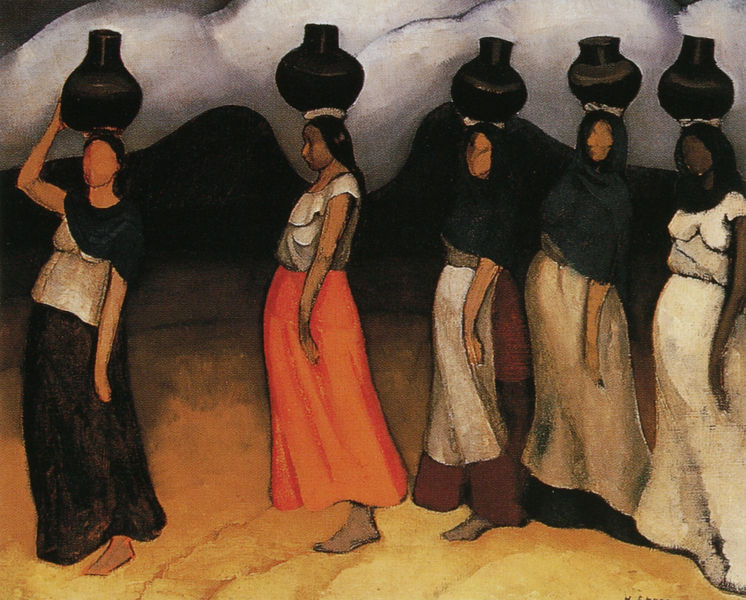
Titel: Women of Oaxaca
Künstler: Henrietta Shore
Standort: Laguna Hills (California)
Institution: The Buck Collection
Schlagwörter: berg, fuß, himmel, kopf, wasser, weiß, wolken, frauen, impressionismus, menschen, sand, braun, frau, haar, kleid, kleider, köpfe, orange, schwarz, rot, schleier, wolke, flächig, rock, mensch, tragen, fünf, hügel, nass, gehen, gewand, haare, stoffe, tücher, krug, topf, farbig, röcke, schürzen, afrika, berge, düne, dünen, fläche, wüste, farbe, savanne, steppe, töpfe, schwarze, gang, starnd, barfuß, reihe, marsch, krüge, afrikaner, gefäße, korbträgerinnen, negerinne